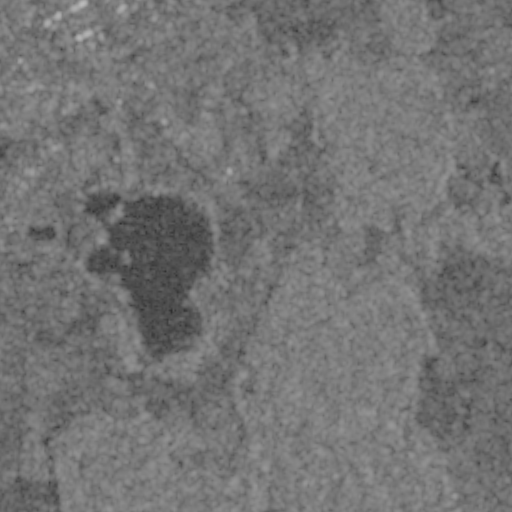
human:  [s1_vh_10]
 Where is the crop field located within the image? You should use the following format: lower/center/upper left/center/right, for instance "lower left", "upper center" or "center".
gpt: The crop field is located in the upper left of the image.
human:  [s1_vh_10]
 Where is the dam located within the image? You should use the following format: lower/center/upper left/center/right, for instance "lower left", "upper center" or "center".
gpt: The dam is located in the upper right of the image.
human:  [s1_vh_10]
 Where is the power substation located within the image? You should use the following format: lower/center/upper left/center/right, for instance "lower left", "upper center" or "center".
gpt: The power substation is located in the upper left of the image.
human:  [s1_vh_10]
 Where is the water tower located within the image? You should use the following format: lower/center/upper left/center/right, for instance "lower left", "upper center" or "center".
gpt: The water tower is located in the upper left of the image.
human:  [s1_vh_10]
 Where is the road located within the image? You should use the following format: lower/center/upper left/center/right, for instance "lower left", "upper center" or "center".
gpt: There is no road in the image.

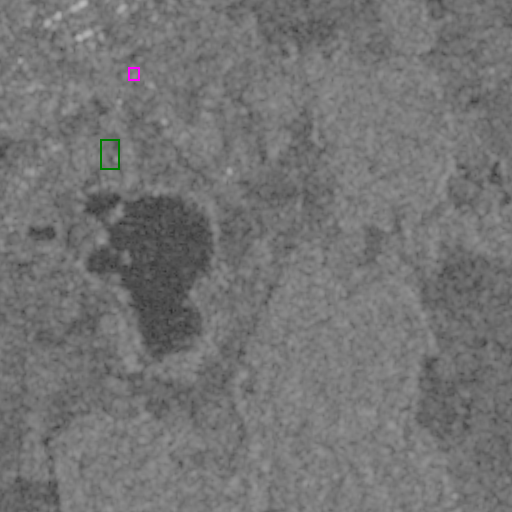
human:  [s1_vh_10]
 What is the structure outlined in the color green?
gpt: The structure outlined in green is a crop field.
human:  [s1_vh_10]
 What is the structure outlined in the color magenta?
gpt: The structure outlined in magenta is a power substation.
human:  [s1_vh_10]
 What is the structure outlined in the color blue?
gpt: There is no blue outline.